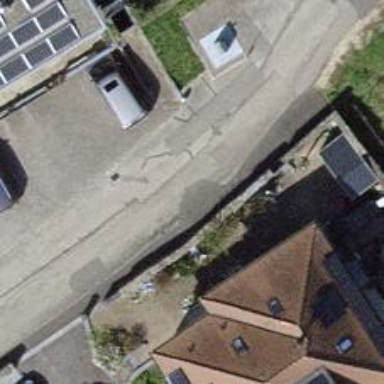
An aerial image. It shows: Asphalt road in residential area.